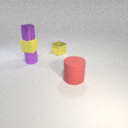
large red rubber cylinder in front of small purple rubber cylinder